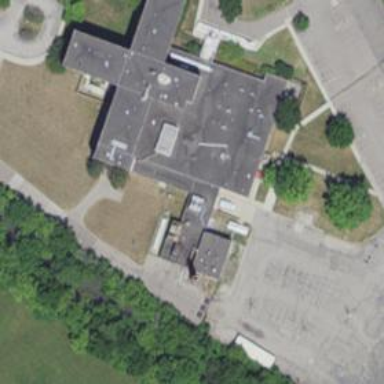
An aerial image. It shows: Hospital building.